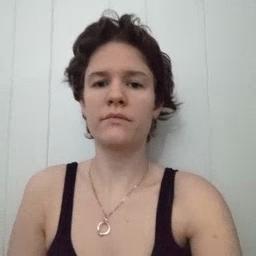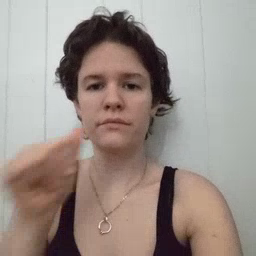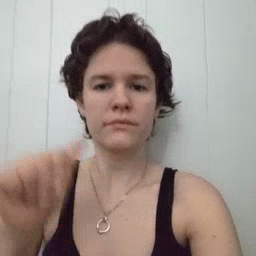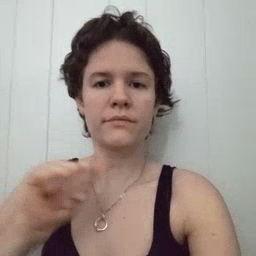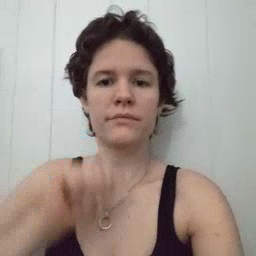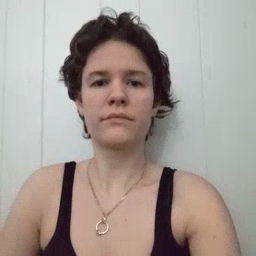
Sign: aunt